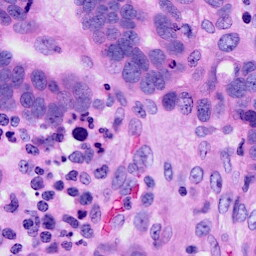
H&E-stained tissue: Ovarian